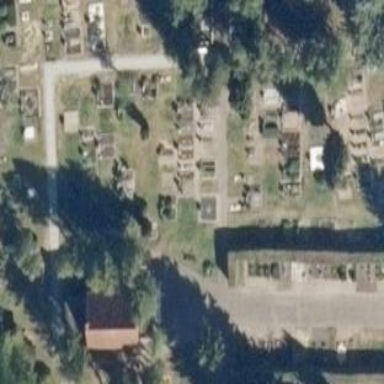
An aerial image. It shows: Cemetery.